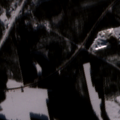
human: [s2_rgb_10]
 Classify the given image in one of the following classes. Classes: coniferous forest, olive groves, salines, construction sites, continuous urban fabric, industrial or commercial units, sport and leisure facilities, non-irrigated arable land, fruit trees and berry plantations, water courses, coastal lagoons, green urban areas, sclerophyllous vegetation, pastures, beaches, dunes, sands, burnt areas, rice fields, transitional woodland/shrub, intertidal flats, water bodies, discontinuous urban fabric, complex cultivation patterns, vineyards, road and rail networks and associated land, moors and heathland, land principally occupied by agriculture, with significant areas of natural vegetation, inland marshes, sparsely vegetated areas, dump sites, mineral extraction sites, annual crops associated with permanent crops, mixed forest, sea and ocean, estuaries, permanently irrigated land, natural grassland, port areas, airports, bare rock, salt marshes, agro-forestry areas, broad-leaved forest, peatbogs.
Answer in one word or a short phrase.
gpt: coniferous forest, mixed forest, transitional woodland/shrub